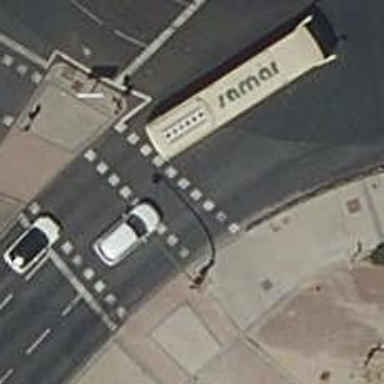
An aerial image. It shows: Road crossing with traffic signals.